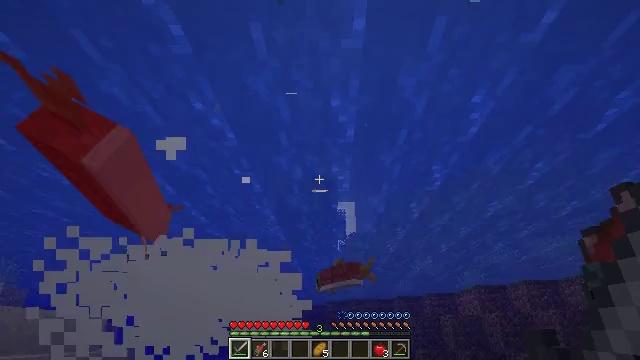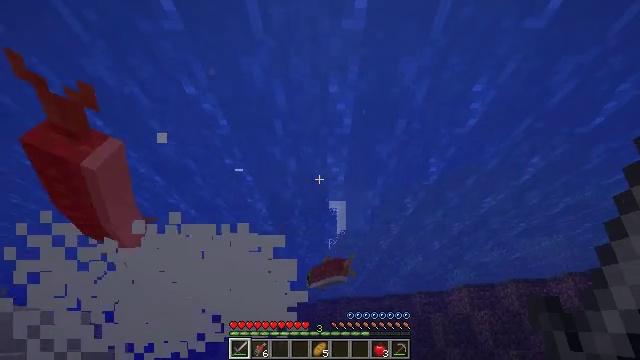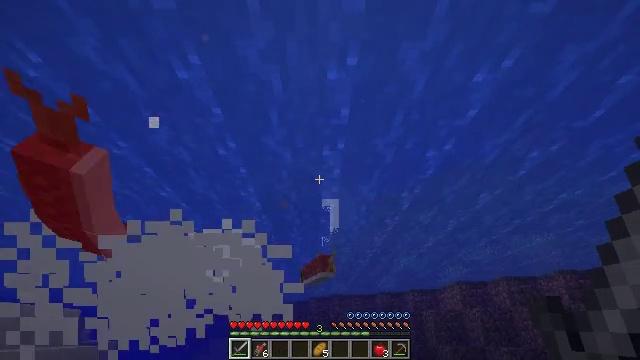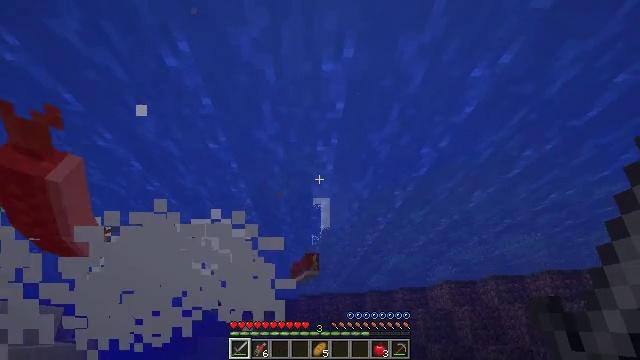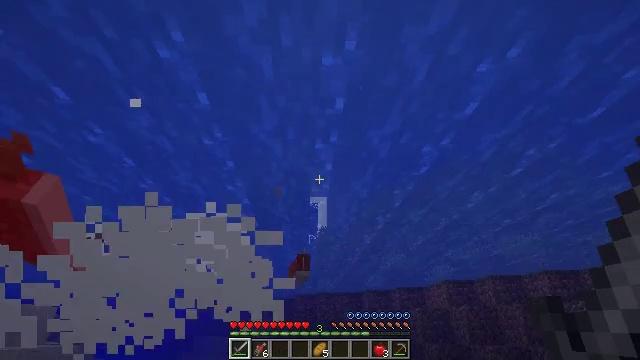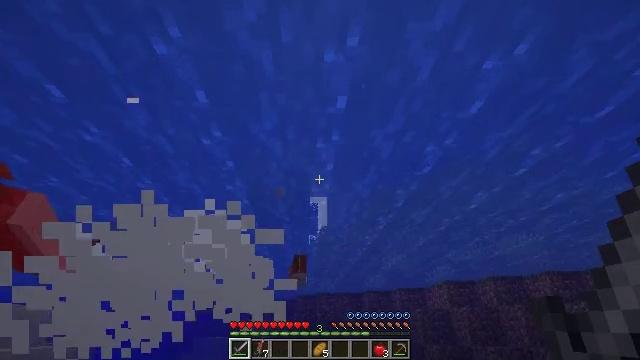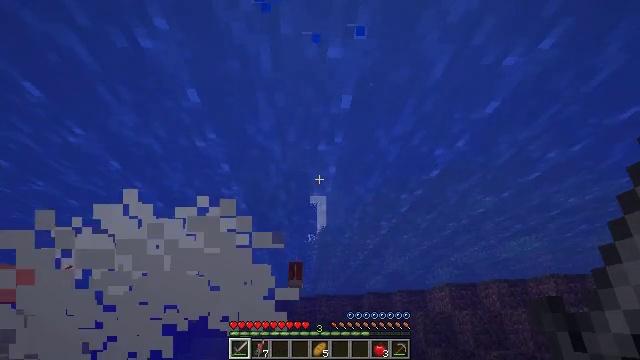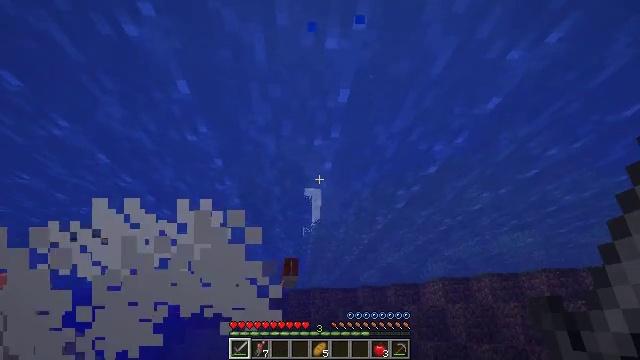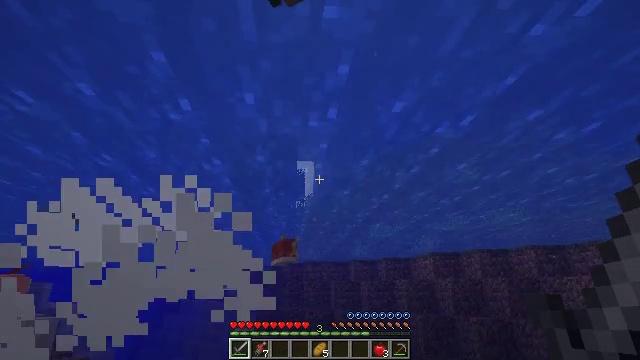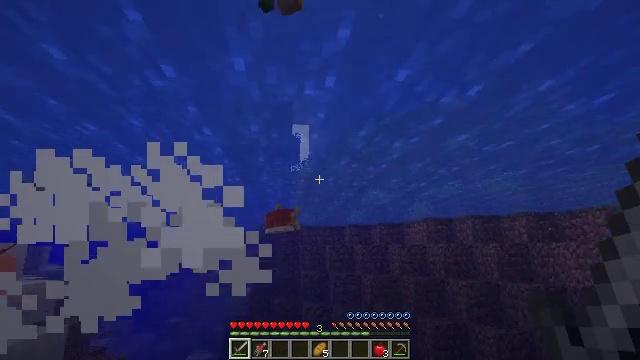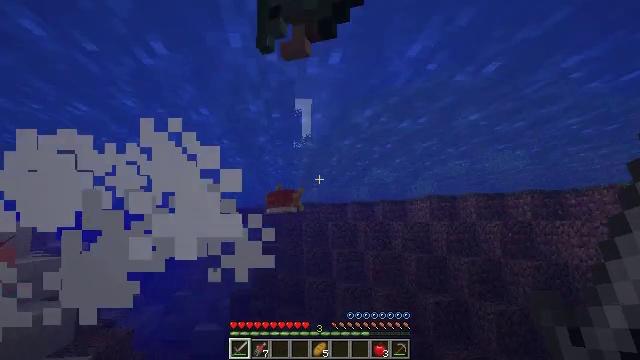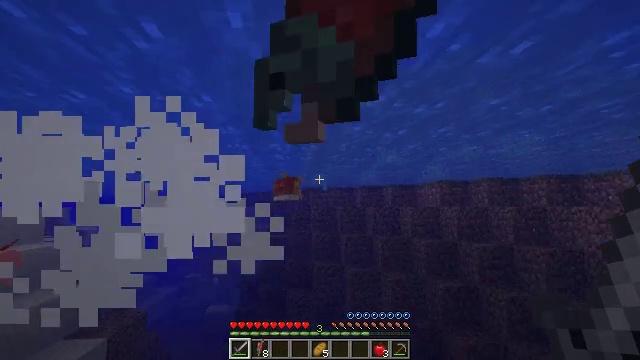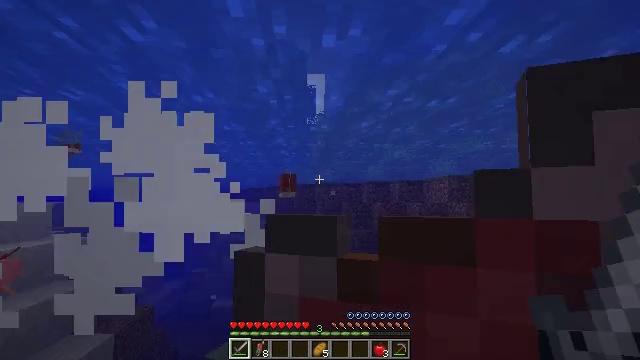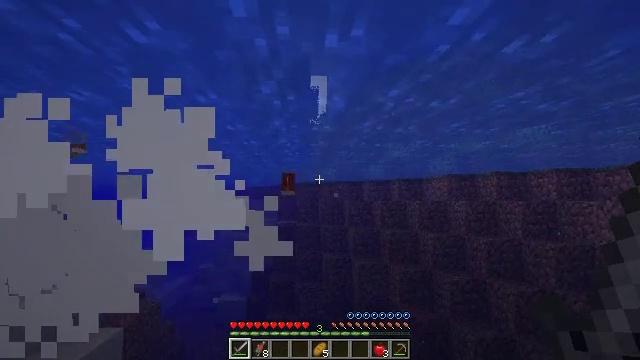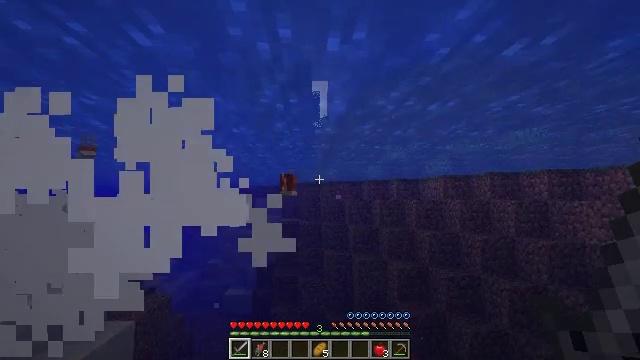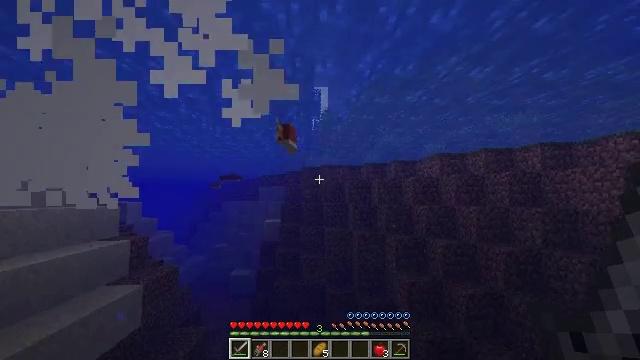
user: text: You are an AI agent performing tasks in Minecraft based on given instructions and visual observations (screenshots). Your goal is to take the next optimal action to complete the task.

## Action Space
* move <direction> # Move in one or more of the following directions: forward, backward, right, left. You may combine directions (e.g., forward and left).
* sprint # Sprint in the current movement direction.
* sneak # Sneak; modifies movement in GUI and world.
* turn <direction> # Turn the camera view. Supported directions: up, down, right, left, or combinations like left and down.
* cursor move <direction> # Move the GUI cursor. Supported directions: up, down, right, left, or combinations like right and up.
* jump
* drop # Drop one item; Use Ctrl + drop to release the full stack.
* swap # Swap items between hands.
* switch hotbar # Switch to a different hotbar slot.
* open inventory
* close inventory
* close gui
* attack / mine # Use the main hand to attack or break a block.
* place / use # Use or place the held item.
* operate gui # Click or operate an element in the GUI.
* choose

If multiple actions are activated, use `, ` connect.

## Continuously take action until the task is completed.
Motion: motion action
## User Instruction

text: Hunt a salmon.
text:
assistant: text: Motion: move forward, turn right
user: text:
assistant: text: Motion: move forward, turn right
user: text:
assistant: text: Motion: move forward, turn right, jump
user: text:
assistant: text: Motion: move forward, jump
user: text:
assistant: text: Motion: move forward, jump
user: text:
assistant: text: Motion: move forward, jump
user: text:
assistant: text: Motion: move forward, turn right and down, jump
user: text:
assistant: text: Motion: move forward, turn right and down, jump
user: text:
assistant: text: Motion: move forward, turn down
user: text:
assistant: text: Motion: move forward, turn down
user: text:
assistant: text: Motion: move forward, turn left and down
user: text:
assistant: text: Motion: move forward, sprint, turn left and down
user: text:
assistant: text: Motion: move forward, sprint
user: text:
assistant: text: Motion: move forward, sprint
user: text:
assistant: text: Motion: move forward, sprint
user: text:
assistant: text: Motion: move forward, sprint
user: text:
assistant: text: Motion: move forward, sprint
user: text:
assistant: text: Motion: move forward
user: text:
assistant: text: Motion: move forward
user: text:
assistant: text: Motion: move forward
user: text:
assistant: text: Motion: move forward
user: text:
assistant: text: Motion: move forward, turn left and up
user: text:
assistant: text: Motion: move forward, turn left and up
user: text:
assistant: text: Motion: move forward, turn left and up
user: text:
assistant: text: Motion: move forward
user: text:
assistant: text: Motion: move forward
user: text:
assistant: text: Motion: move forward
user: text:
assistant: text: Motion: move forward
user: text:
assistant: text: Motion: move forward
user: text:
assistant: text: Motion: move forward